Field crop: maize
Growth stage: 2
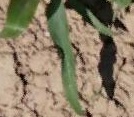
Species: maize